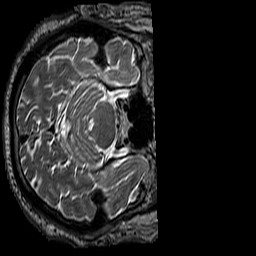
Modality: T2w
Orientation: axial
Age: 66
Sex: male
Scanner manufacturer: siemens
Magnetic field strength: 3 T
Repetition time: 3.2 s
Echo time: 0.212 s